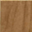
Piece: xx